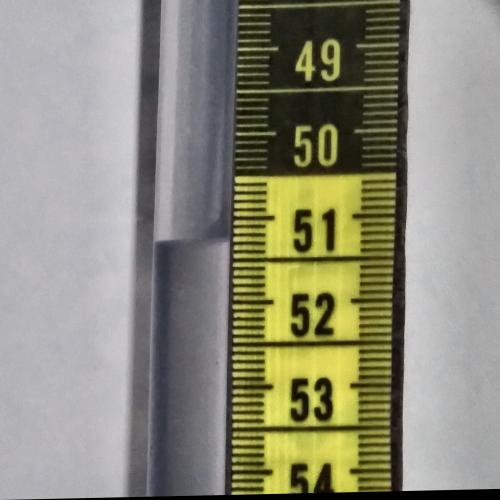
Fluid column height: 51.3 cm